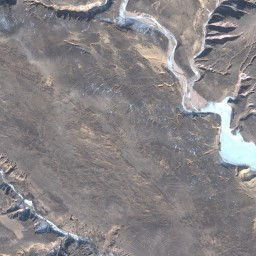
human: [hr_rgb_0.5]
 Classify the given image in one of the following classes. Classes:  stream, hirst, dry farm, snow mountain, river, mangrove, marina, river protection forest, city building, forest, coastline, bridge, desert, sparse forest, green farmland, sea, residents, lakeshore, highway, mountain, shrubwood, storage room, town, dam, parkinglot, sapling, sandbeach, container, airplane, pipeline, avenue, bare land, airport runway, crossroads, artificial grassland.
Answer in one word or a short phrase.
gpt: mountain